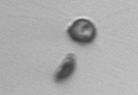
Label: Thalassiosira